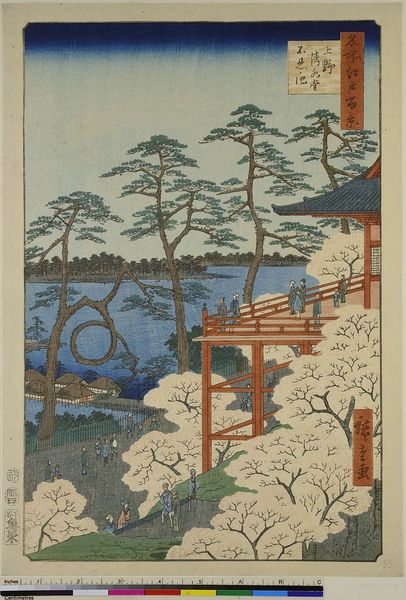
Titel: Der Kiyomizu-Tempel und der Teich Shinobazu in Ueno, aus der Serie: 100 Ansichten berühmter Orte in Edo
Künstler: Utagawa Hiroshige
Standort: Hamburg
Institution: Museum für Kunst und Gewerbe Hamburg
Schlagwörter: blau, himmel, wasser, bäume, grün, menschen, teich, braun, holz, zeichnung, dach, haus, horizont, häuser, natur, pflanzen, holzschnitt, japan, schrift, vegetation, loggia, veranda, druckgraphik, druckgrafik, kiefer, obstbäume, tempel, zeit, obstbaum, kirschbaum, farbholzschnitt, schindel, parks, edo, reproduktionen, druckerzeugnisse, pflanzenabbildung, heiligtümer, tümpel, gärten, ukiyo